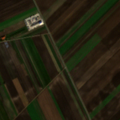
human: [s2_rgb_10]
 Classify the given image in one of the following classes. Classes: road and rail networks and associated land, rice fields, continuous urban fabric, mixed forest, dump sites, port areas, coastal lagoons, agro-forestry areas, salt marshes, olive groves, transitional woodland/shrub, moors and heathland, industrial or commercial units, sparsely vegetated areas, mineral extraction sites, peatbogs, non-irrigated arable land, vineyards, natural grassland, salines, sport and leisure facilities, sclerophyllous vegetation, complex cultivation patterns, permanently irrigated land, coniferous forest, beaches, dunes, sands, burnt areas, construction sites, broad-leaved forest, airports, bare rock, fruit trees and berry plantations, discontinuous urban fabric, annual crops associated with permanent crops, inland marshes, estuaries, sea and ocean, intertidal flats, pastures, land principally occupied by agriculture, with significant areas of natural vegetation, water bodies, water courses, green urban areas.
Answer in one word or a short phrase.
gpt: non-irrigated arable land